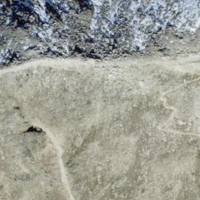
EUNIS habitat code: 48
Species observed at this site:
Jacobaea incana
Silene acaulis
Androsace vitaliana